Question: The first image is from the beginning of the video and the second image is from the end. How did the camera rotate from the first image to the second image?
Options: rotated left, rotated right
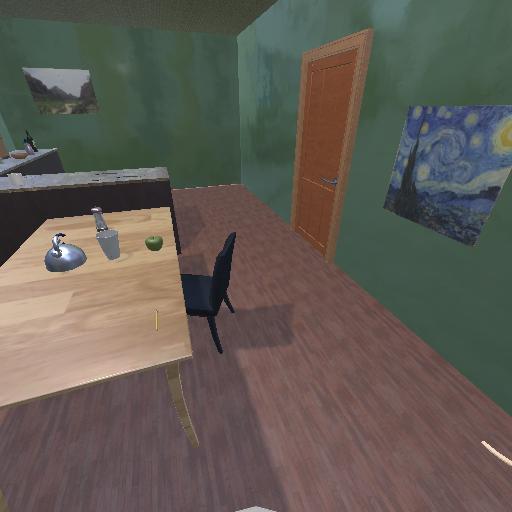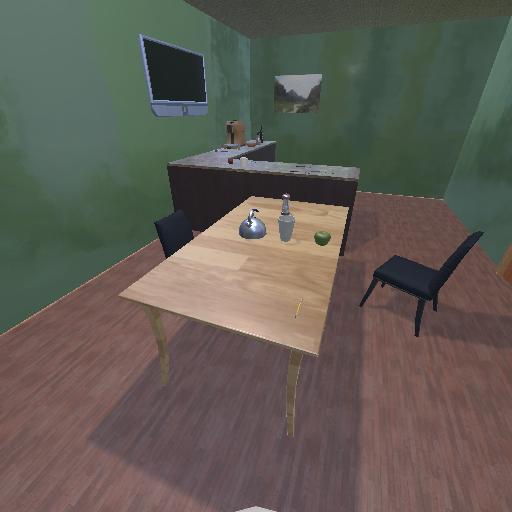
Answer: rotated left